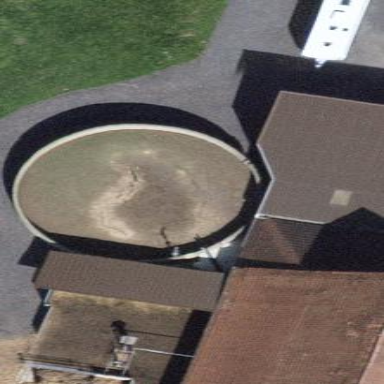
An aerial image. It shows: Storage tank with man-made structure.